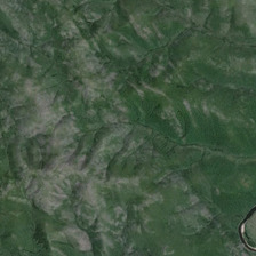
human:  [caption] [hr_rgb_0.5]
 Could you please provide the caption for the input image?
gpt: The river runs through the grass.

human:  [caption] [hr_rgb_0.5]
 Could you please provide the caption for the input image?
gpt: The river flows through the grass.

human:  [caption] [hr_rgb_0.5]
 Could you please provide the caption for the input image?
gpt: The river flows over the grass.

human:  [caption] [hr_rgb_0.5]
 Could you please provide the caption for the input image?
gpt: The river passes through the grass.

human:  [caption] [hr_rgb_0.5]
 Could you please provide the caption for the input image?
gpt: The river overflowed the grass.